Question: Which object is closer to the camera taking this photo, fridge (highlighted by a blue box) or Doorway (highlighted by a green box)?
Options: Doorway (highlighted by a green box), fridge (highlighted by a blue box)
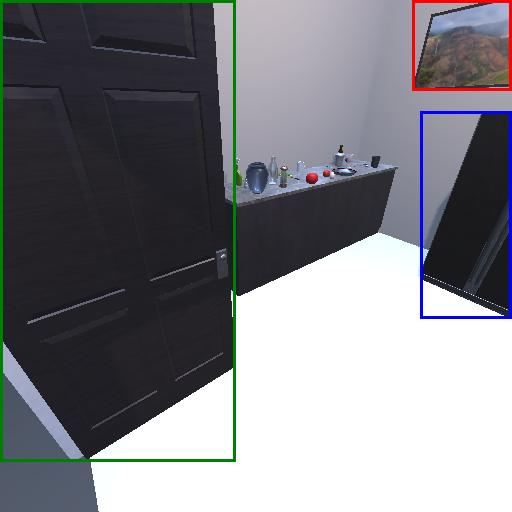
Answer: Doorway (highlighted by a green box)